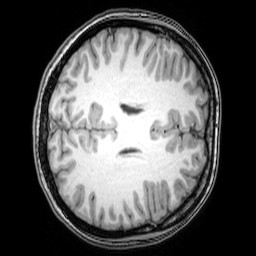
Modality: T1w
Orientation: axial
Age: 20
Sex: female
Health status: healthy
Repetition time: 0.081 s
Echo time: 0.037 s